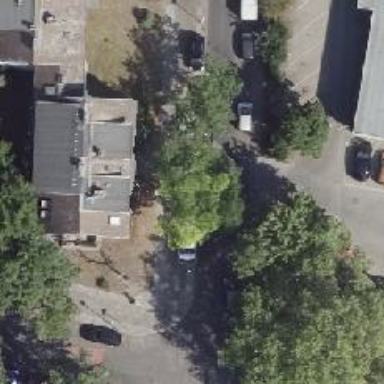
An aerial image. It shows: Deciduous broadleaved tree. There is parking obstacle nearby.